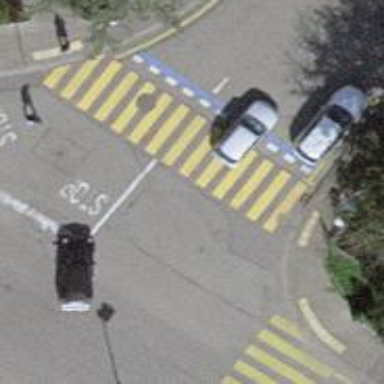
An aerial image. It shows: Zebra crossing for pedestrians.